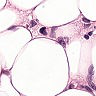
Metastatic tissue present: yes